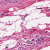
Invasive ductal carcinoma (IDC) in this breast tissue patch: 0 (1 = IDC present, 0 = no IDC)